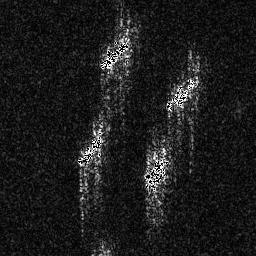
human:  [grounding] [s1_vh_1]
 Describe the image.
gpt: In the satellite image, there is  <ref>2 medium ship </ref> <box>[[55, 59, 66, 73, 0], [30, 51, 40, 64, 0]]</box> located at center,  <ref>1 medium ship </ref> <box>[[64, 28, 77, 42, 0]]</box> located at right,  <ref>1 medium ship </ref> <box>[[37, 12, 51, 26, 0]]</box> located at top.